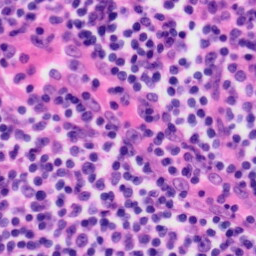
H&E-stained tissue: Tonsil